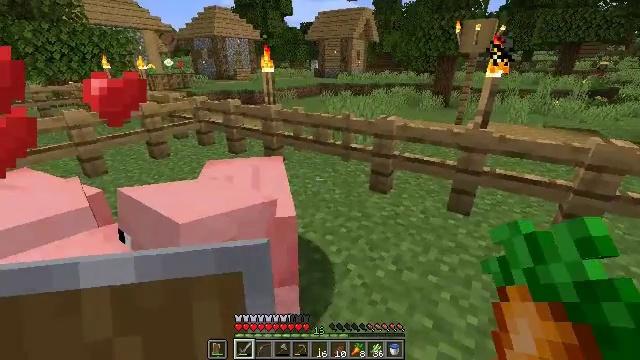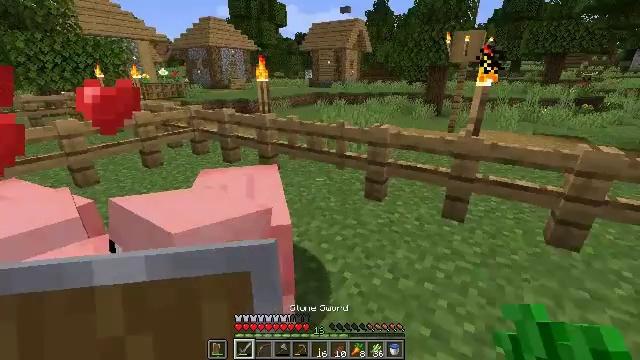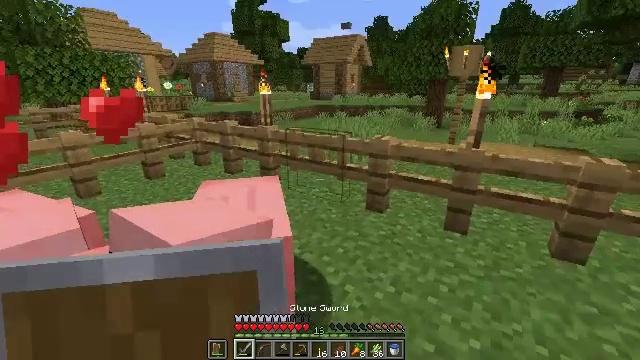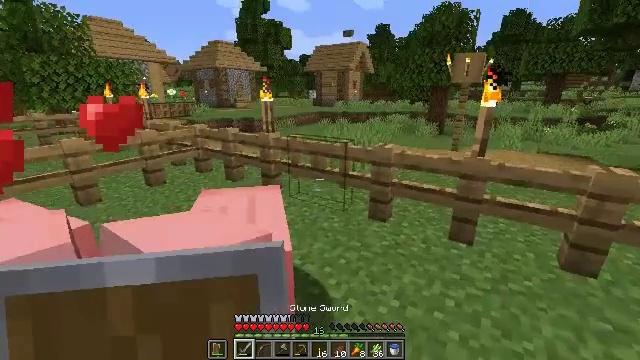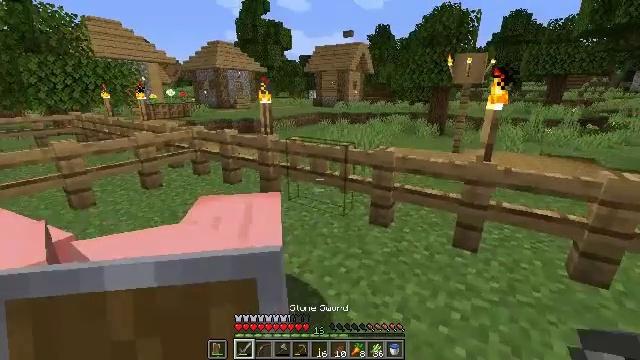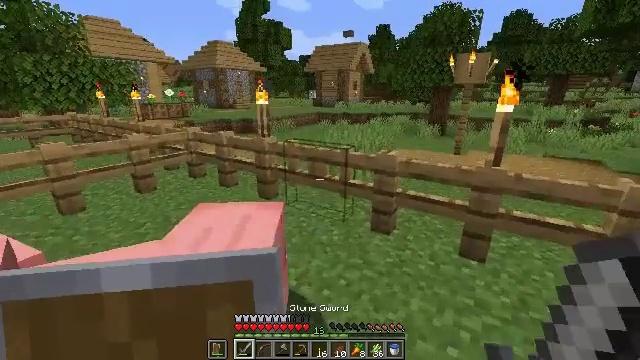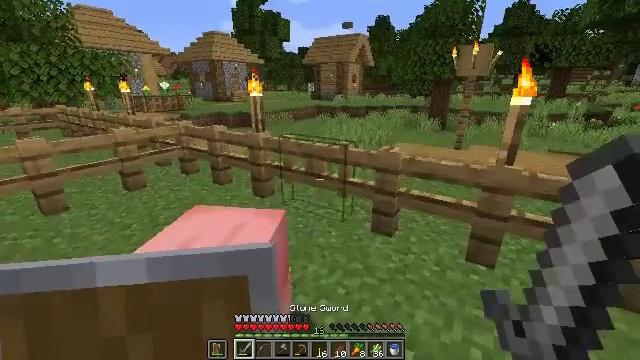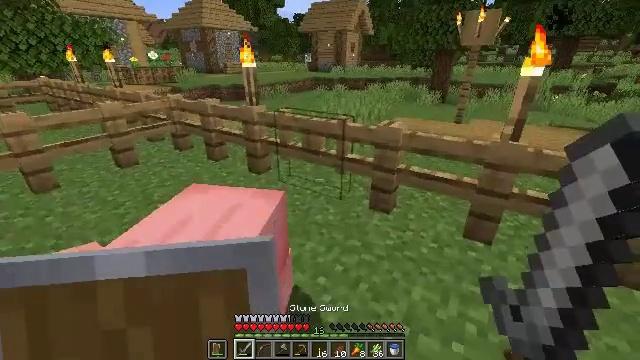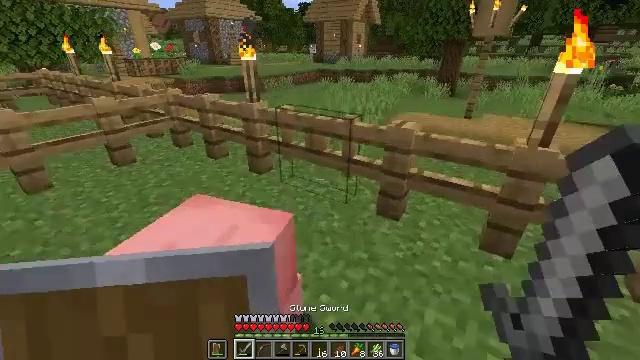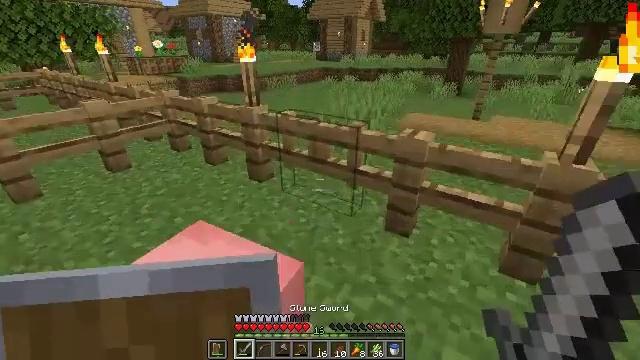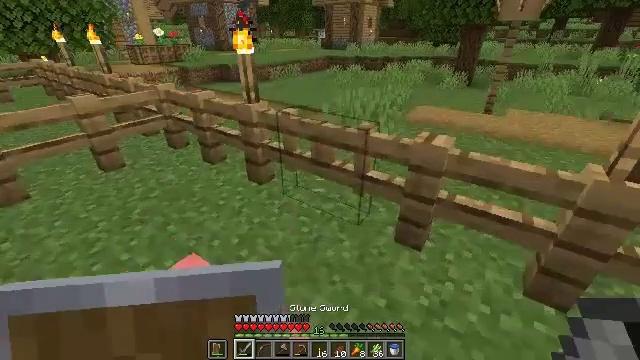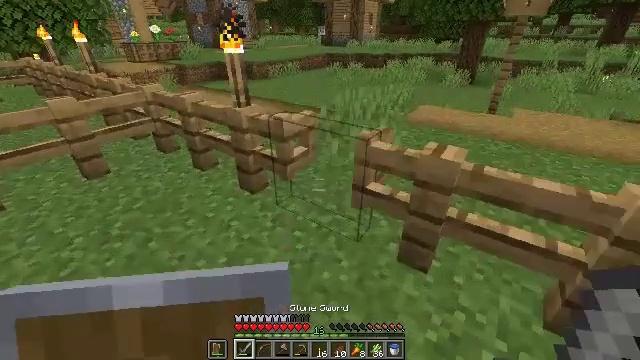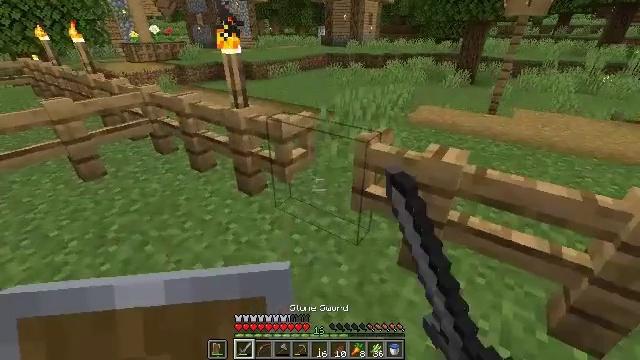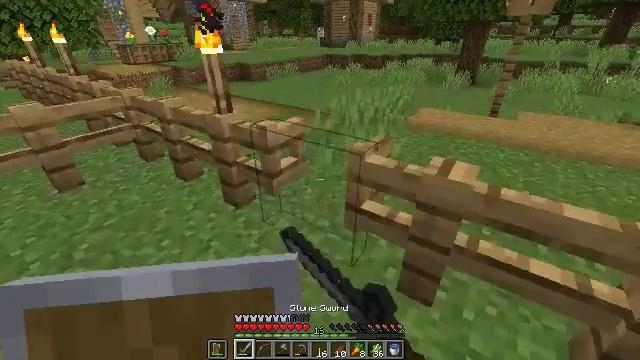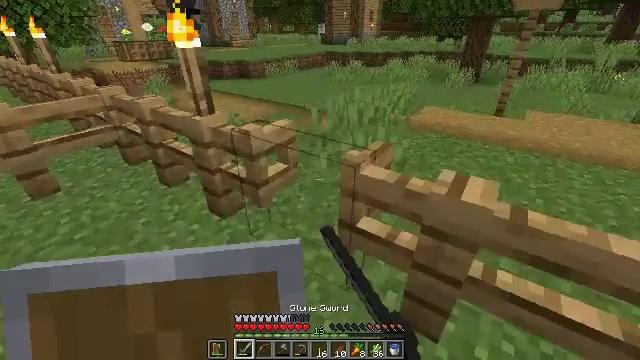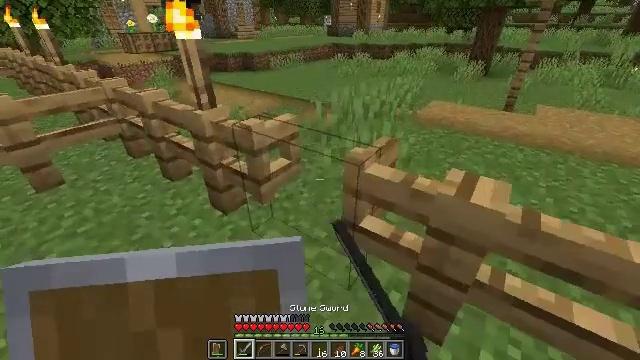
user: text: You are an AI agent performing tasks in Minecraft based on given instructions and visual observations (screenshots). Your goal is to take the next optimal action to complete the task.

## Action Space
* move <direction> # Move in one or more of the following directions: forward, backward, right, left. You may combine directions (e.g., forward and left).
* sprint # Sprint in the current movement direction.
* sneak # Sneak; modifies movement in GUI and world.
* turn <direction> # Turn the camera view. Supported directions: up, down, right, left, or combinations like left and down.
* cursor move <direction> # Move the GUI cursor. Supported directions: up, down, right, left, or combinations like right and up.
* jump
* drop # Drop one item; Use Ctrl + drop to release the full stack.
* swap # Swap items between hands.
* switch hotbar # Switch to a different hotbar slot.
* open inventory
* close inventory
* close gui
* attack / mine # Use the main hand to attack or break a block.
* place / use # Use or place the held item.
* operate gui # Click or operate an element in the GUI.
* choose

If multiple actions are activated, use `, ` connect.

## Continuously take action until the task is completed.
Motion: motion action
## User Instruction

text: Gather carrots from the field.
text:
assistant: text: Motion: turn right and up, switch to hotbar 1
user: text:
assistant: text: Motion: turn up, switch to hotbar 1
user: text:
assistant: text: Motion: move forward, turn up
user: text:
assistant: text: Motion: move forward
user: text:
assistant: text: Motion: move forward
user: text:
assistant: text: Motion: move forward, turn down
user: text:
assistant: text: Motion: move forward, turn down
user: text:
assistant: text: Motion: move forward, turn left and down
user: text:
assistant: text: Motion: move forward
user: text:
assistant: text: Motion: move forward, turn left and down
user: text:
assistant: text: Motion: move forward, use / place
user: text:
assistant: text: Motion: move forward, use / place
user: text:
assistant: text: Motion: move forward
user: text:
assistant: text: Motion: move forward
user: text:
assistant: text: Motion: move forward, turn left and down
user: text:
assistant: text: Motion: move forward, turn left and down
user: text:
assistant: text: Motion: move forward, turn left
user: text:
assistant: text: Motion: move forward, turn left
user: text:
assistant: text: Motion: move forward, turn left
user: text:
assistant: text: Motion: move forward
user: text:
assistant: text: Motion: move forward and move right, turn left
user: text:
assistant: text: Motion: move forward and move right, turn left
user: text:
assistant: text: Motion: move back and move right, turn left
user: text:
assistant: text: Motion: move back and move right, turn left
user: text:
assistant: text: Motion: move back and move right, turn left
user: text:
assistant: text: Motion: move back and move right, turn left and down
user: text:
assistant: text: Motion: move back, turn left and down
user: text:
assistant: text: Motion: move back, turn left and down
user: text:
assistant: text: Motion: move back, turn left and down
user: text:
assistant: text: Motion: turn left, use / place